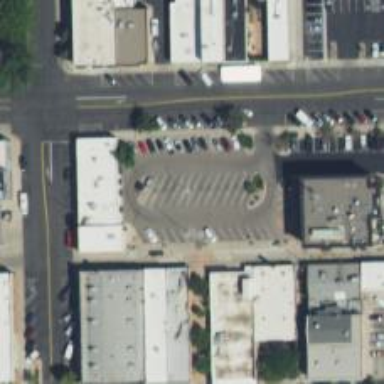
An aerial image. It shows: Parking space.